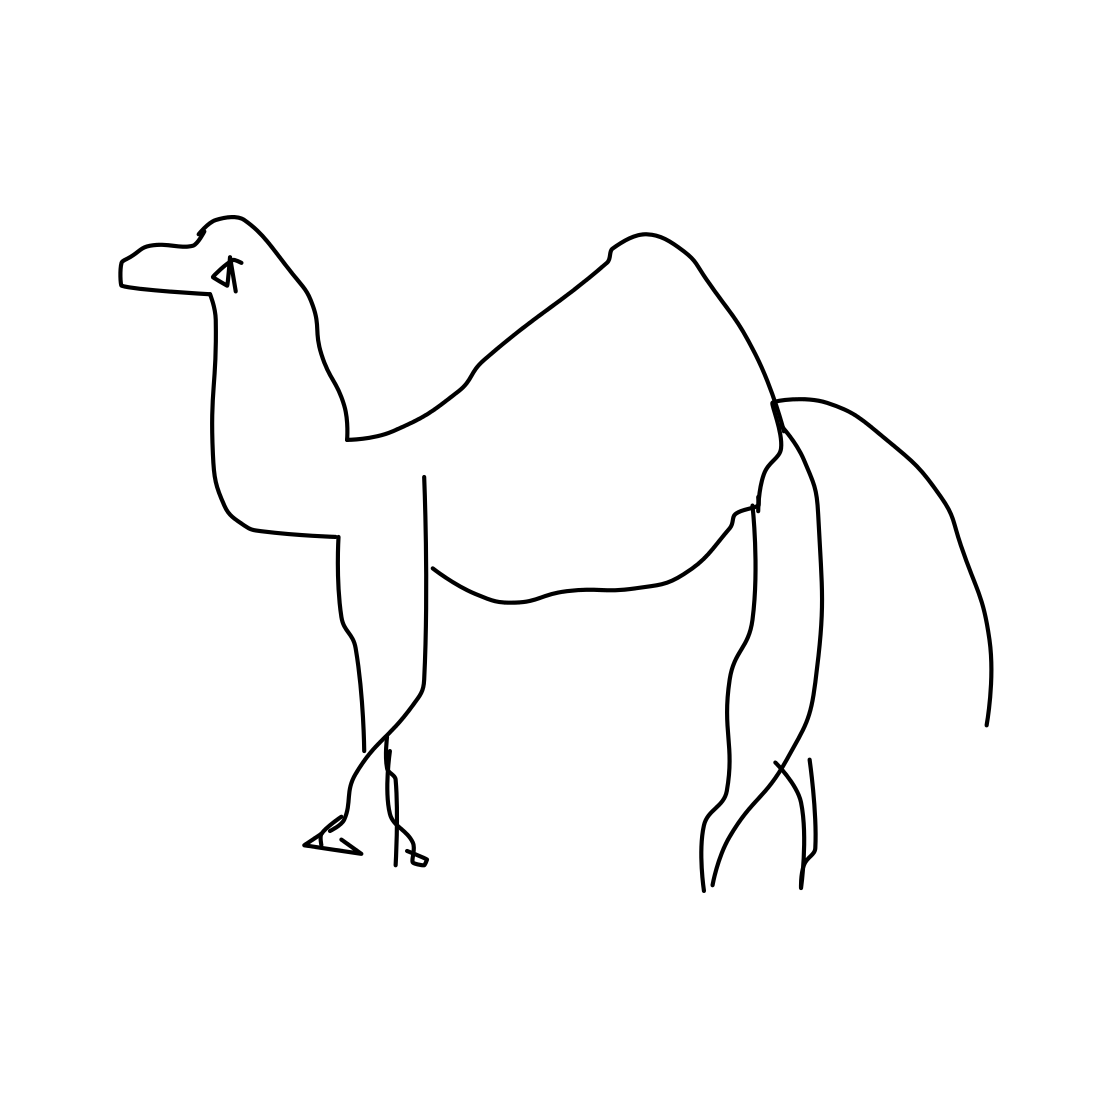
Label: camel